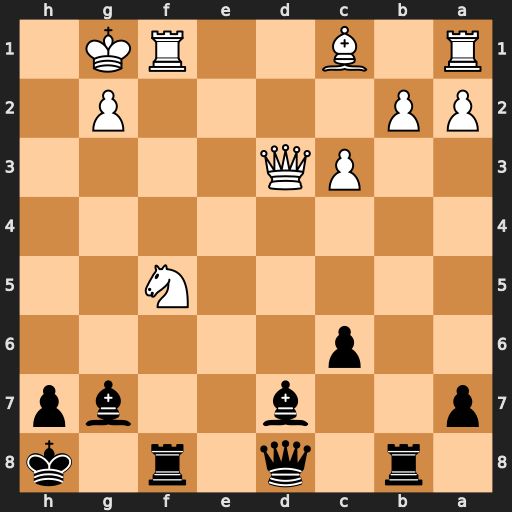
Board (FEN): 1r1q1r1k/p2b2bp/2p5/5N2/8/2PQ4/PP4P1/R1B2RK1
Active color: b
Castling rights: -
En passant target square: -
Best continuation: Bxf5 Qxd8 Rbxd8